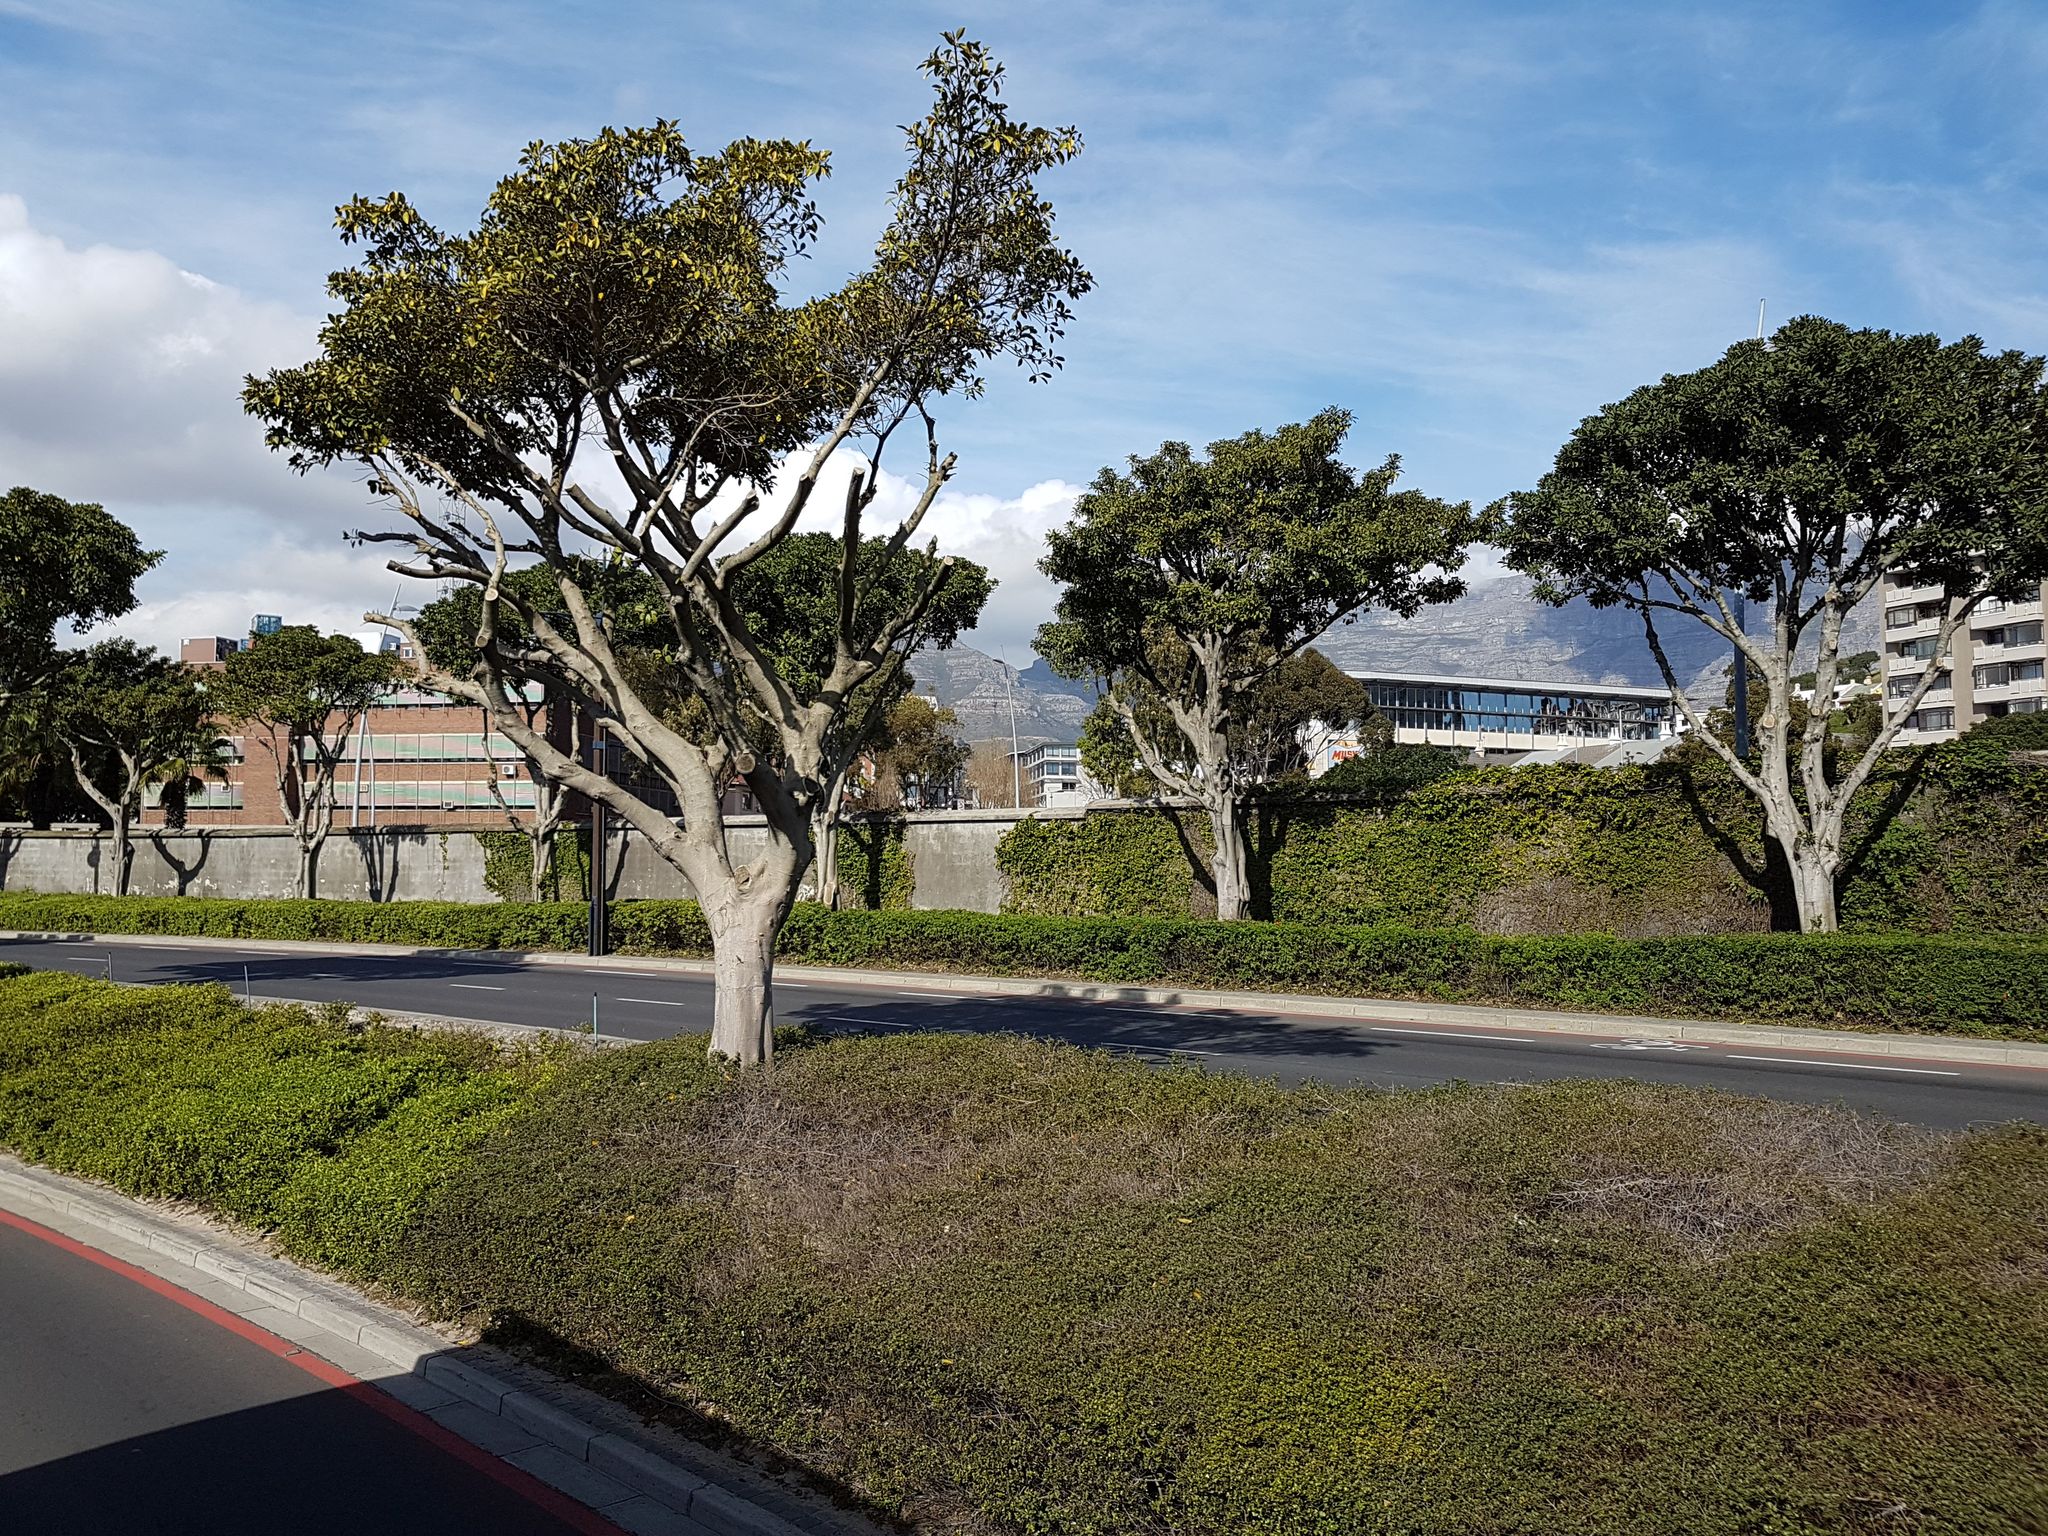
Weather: clear
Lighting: day
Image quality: good
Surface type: walking surface
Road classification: tertiary
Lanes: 2
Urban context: urban centre
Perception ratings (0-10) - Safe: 6.44, Lively: 5.74, Beautiful: 8.96, Boring: 1.28, Depressing: 6.64, Wealthy: 5.72